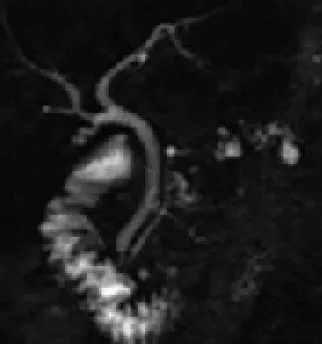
Magnetic resonance cholangiopancreatography demonstrating a new development of enhancement of a branch duct cystic lesion most distally.
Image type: radiology (mri)